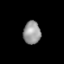
Tissue: lung
Cell type: T cells
Senescence score: 0.2418
Nuclear area (px): 389
Mean DAPI intensity: 152.103